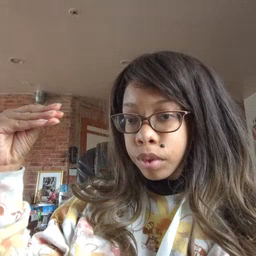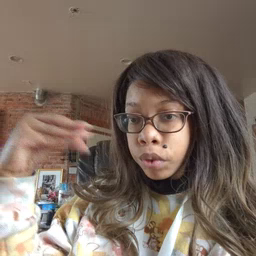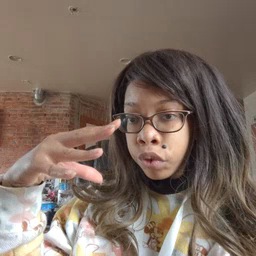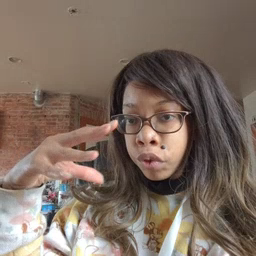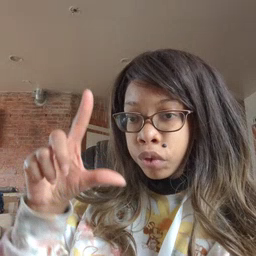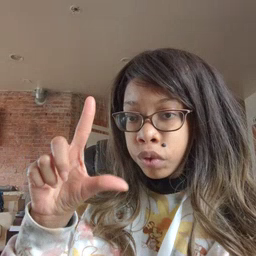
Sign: lamp